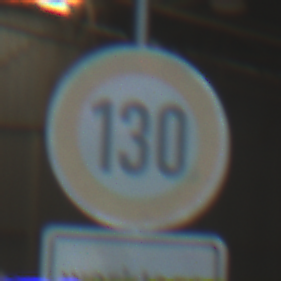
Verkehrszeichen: Geschwindigkeit130
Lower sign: ZeitangabenMitBeschraenkungAufWochentage1
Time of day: Midday
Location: Indoor (Urban)
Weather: NotSpecified
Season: NotSpecified
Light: Natural